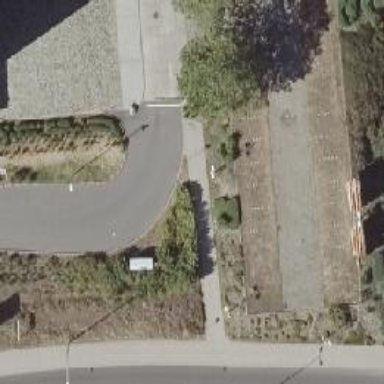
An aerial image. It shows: Footway.